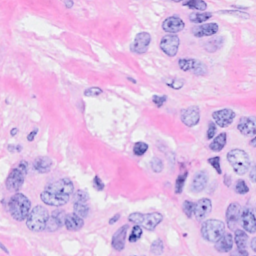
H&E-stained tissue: Breast